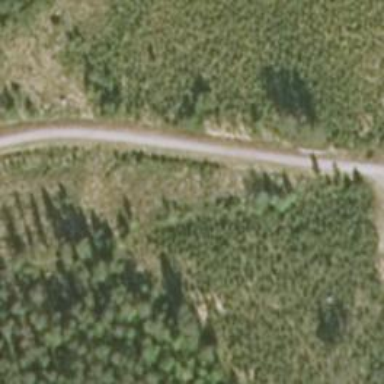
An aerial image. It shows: View of road.